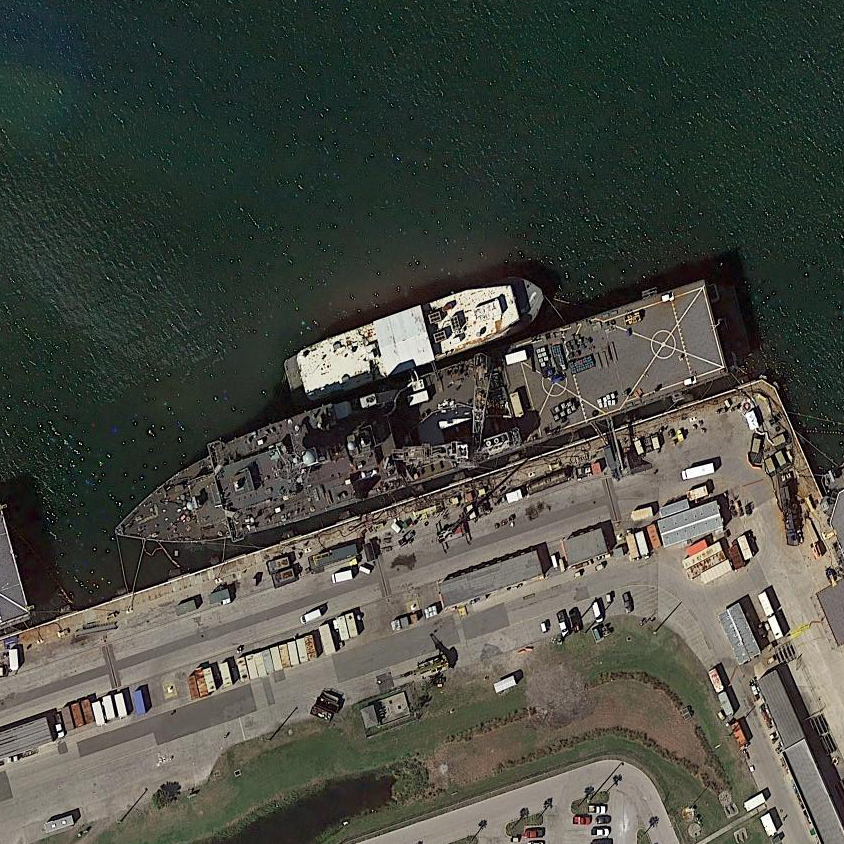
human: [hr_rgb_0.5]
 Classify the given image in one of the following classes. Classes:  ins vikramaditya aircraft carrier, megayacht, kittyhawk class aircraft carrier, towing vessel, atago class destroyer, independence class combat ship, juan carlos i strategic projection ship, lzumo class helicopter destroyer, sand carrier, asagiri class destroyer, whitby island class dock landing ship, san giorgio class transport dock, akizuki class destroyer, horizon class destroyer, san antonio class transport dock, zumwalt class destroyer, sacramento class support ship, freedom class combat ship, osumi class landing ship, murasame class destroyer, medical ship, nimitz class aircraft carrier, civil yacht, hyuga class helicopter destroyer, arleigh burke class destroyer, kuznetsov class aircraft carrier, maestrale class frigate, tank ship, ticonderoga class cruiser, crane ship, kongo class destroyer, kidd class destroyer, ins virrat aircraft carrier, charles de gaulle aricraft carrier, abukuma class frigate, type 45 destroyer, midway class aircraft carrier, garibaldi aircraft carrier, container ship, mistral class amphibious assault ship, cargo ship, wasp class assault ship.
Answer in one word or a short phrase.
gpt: Whitby Island class dock landing ship